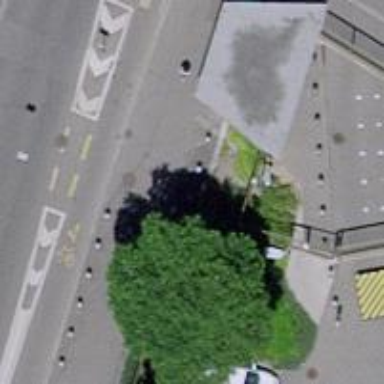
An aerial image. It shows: Bollard.